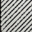
Piece: xx